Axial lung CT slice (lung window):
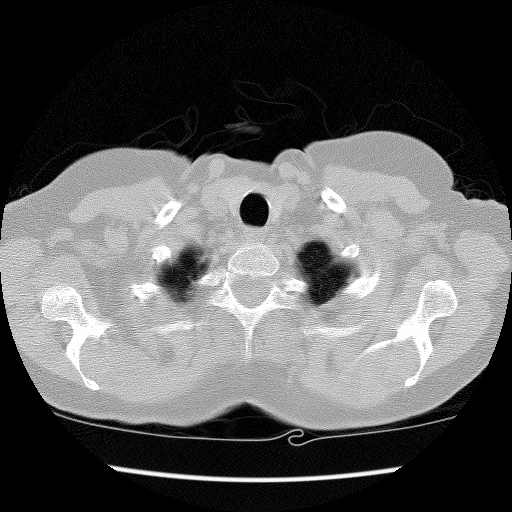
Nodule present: no